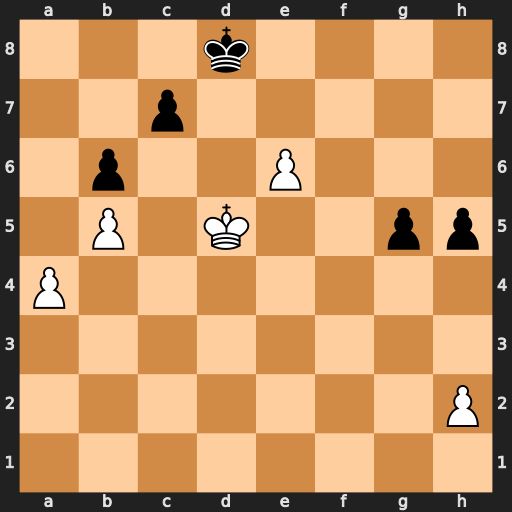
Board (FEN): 3k4/2p5/1p2P3/1P1K2pp/P7/8/7P/8
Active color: w
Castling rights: -
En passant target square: -
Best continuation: Ke4 g4 Kf4 Ke7 Kf5